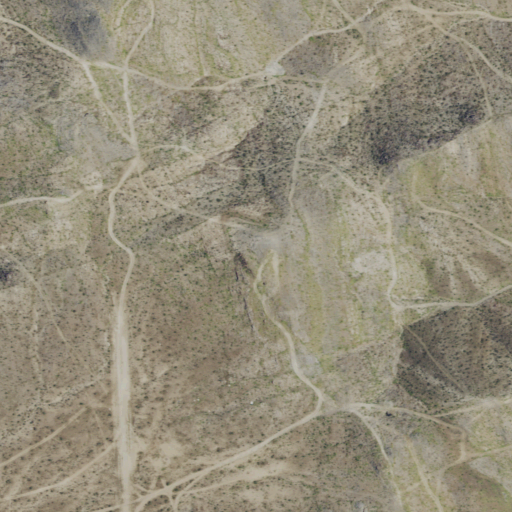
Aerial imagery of mountain in California named Shadow Hills containing only shrub